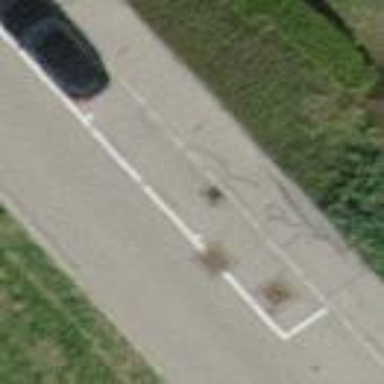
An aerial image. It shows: Parking area with surface.